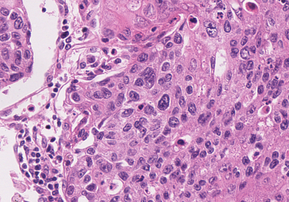
Tumor epithelial tissue: yes
Tumor-associated stroma tissue: yes
Normal tissue: no